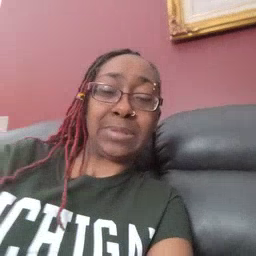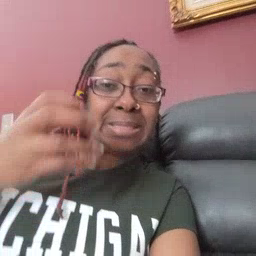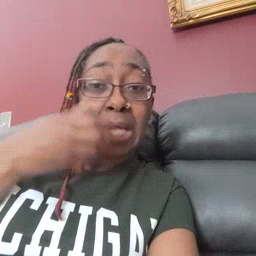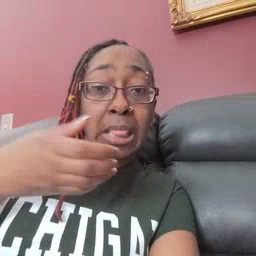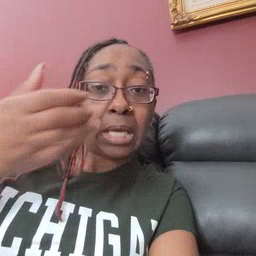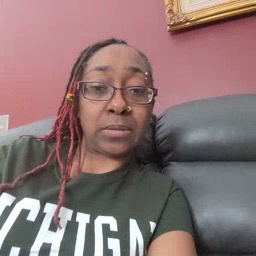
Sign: cereal